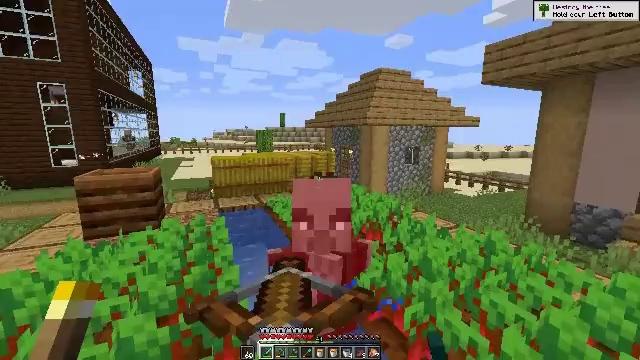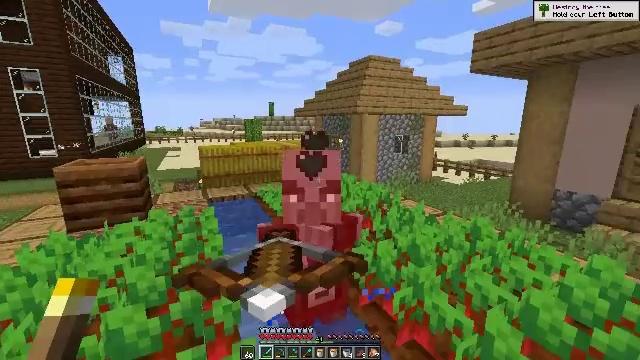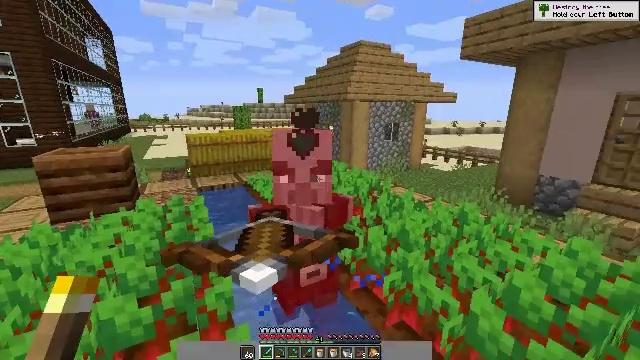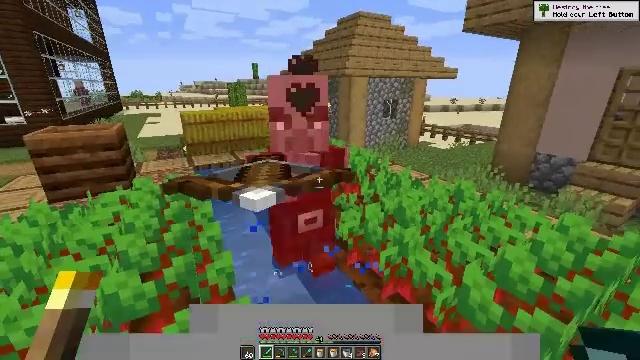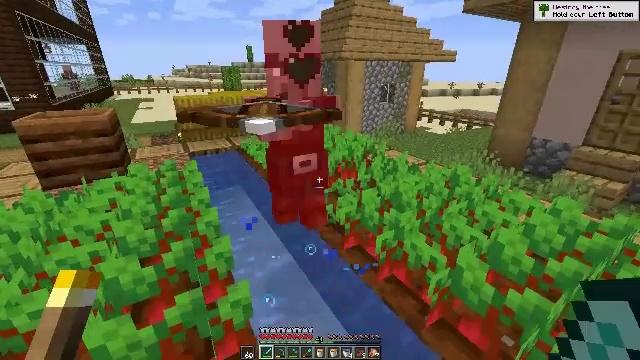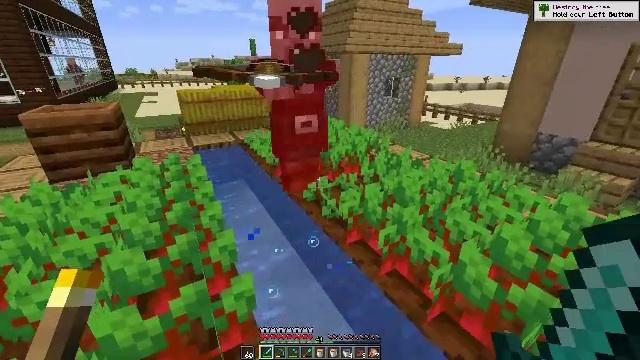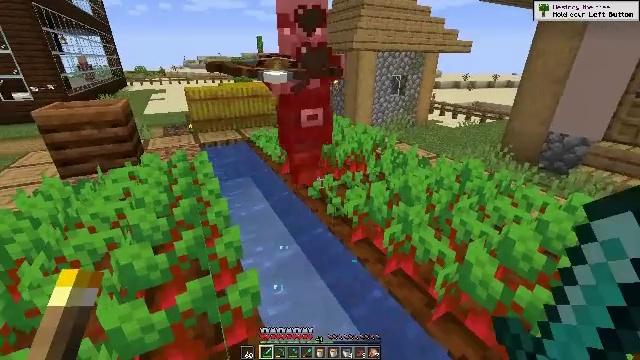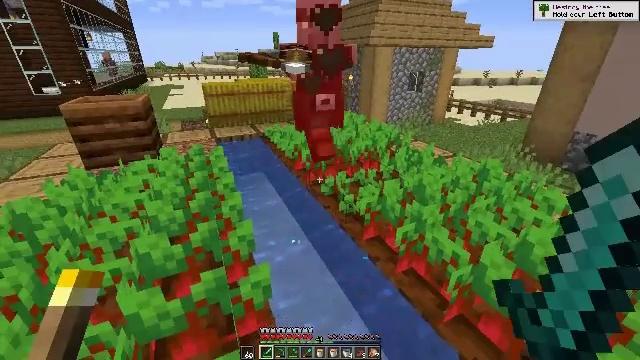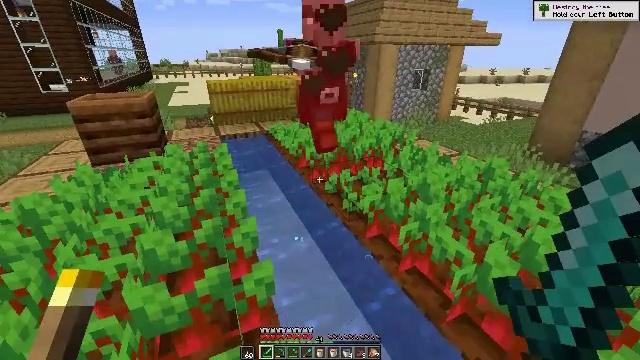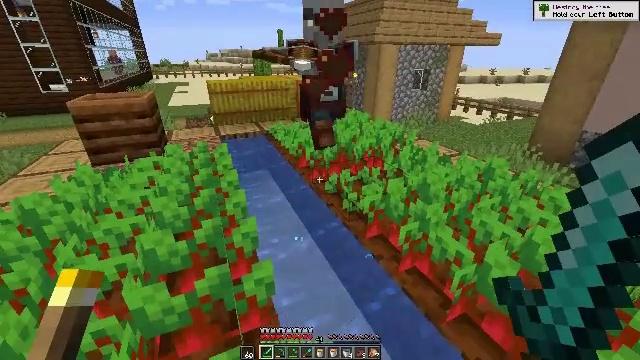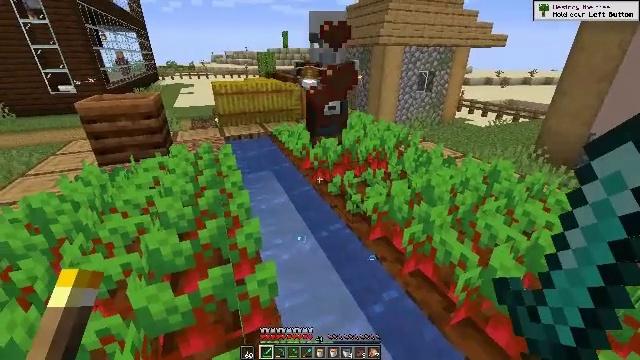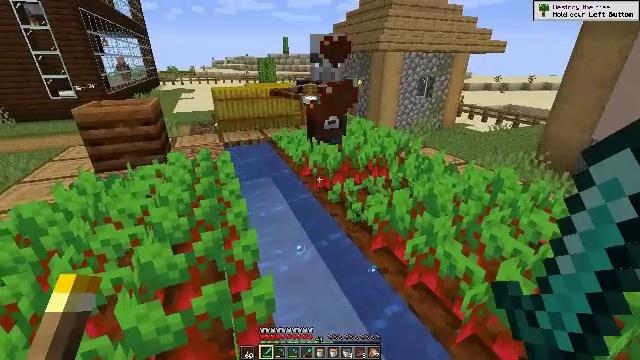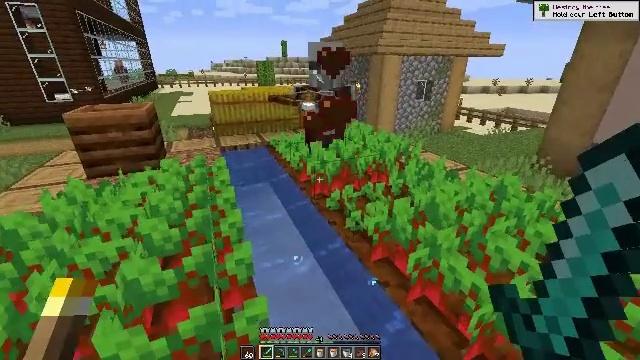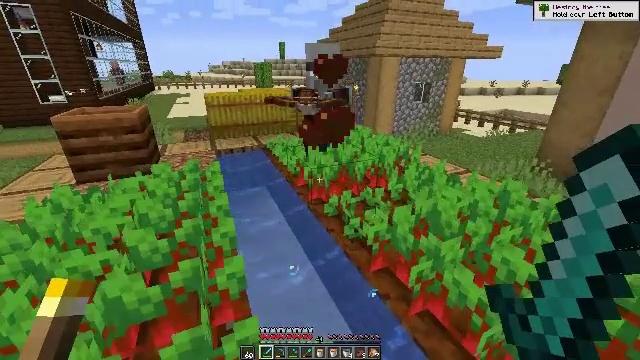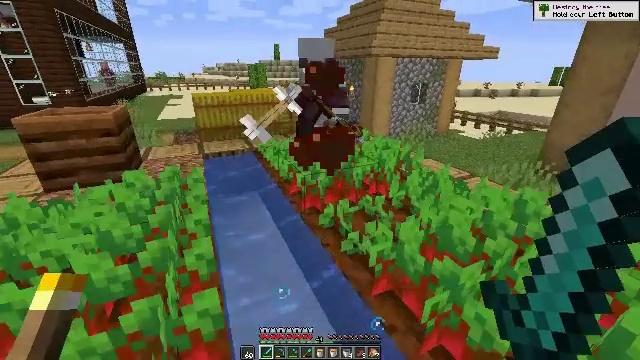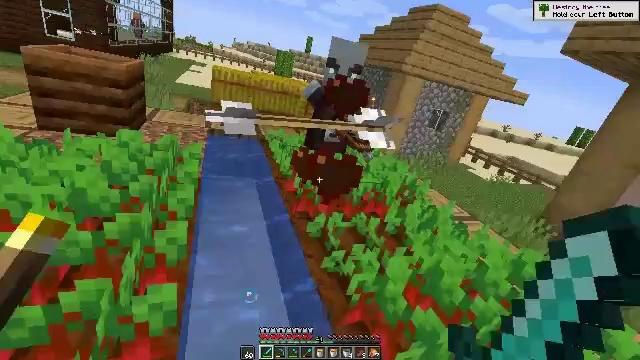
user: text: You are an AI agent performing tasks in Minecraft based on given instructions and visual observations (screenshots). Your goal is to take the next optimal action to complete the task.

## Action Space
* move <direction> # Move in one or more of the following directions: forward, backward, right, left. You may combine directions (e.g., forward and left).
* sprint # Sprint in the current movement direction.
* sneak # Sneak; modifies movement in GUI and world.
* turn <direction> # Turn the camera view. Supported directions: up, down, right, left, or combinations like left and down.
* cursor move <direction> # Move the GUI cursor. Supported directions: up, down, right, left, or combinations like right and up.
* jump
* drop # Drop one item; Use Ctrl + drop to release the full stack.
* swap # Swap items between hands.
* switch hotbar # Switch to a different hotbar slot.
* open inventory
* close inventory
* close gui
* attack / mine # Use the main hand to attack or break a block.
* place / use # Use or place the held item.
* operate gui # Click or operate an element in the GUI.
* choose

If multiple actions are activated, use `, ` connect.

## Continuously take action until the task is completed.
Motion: motion action
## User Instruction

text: Kill a pillager.
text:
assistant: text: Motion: turn right and down
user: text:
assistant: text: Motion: turn right and down
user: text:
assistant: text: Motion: turn down
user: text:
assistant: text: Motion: turn down
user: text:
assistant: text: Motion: turn down
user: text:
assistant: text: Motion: turn left
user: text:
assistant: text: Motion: turn left
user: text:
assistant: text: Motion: no_op
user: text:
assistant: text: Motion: no_op
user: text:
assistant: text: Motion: no_op
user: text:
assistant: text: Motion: move forward, turn up
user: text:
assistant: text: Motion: move forward
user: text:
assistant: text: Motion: move forward
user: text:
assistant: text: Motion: move forward, turn right
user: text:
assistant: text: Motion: move forward
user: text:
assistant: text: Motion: move forward
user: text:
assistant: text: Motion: move forward
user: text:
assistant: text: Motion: move forward, turn up
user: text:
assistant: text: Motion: move forward, turn up
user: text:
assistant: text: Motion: move forward
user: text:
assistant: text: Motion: move forward
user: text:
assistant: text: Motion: move forward
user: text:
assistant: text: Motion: move forward, turn right and up, attack / mine
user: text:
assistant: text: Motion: move forward, turn right and up, attack / mine
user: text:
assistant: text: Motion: move forward, turn up, attack / mine
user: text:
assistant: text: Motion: move forward, turn up, attack / mine
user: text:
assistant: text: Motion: move forward, turn up
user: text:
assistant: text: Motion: move forward
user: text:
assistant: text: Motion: move forward
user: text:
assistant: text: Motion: move forward